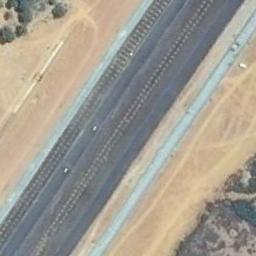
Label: runway